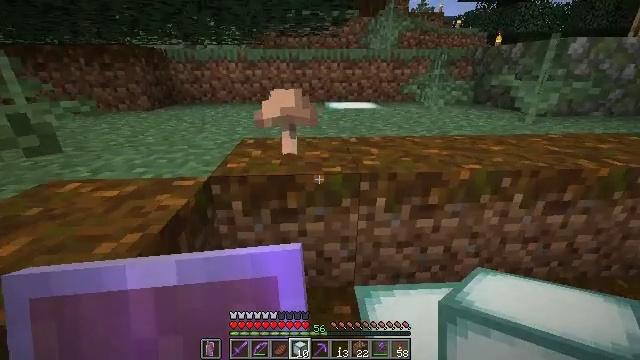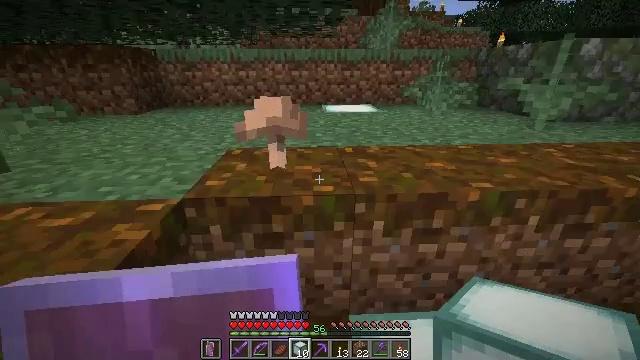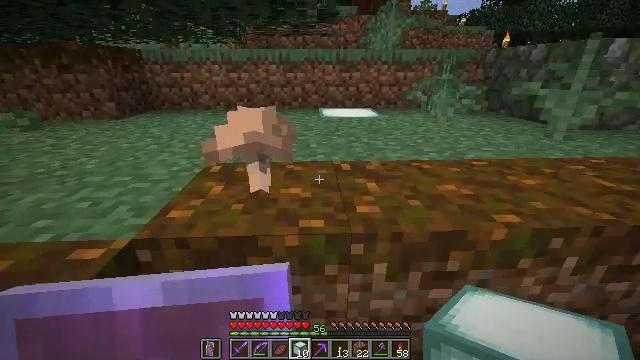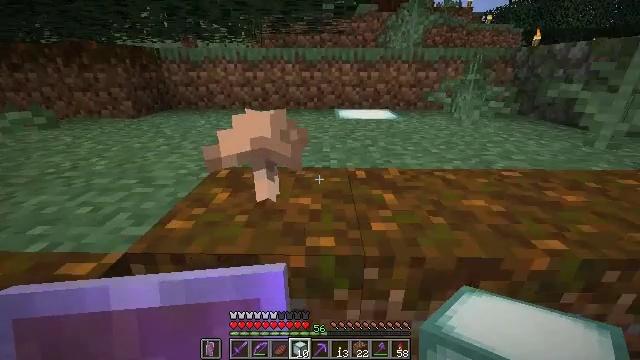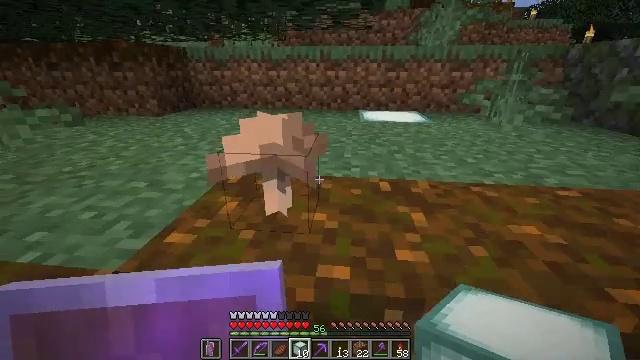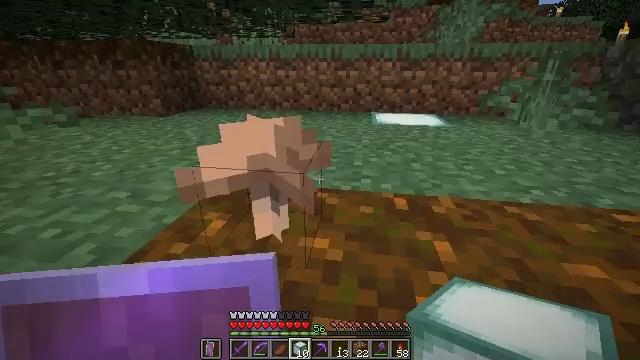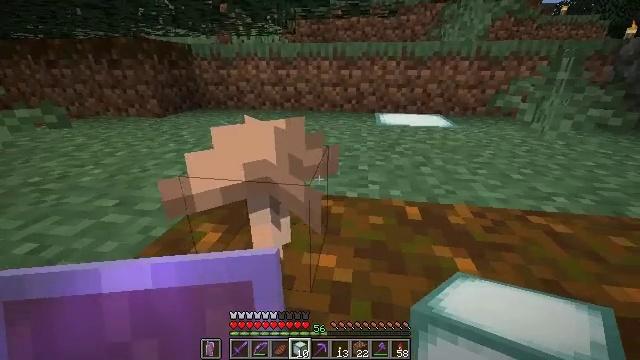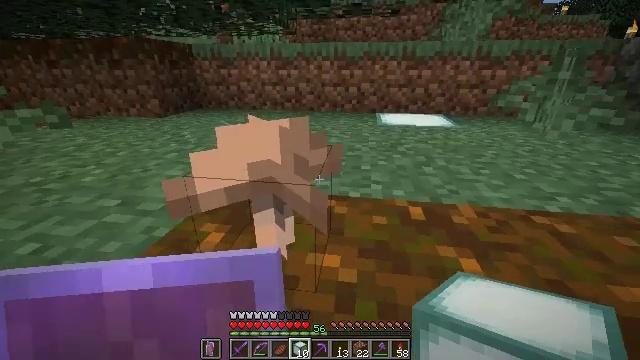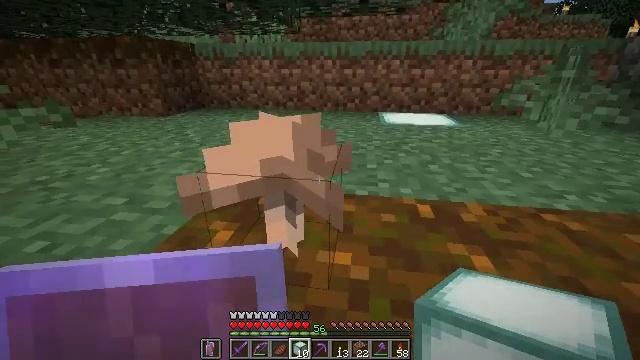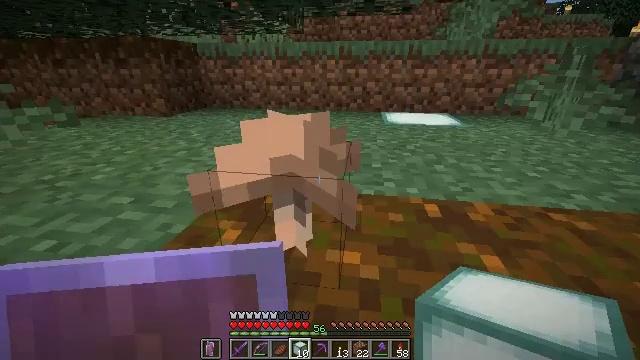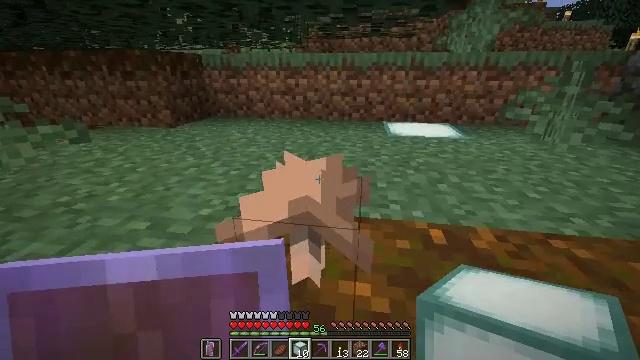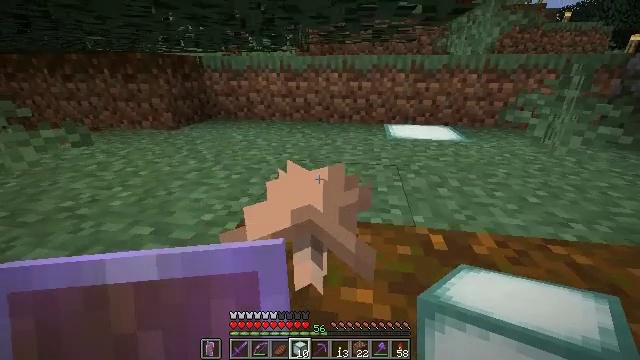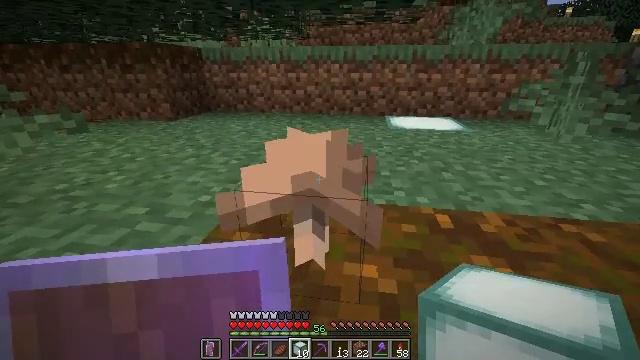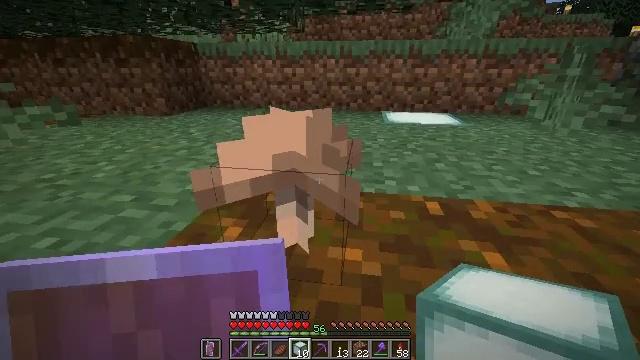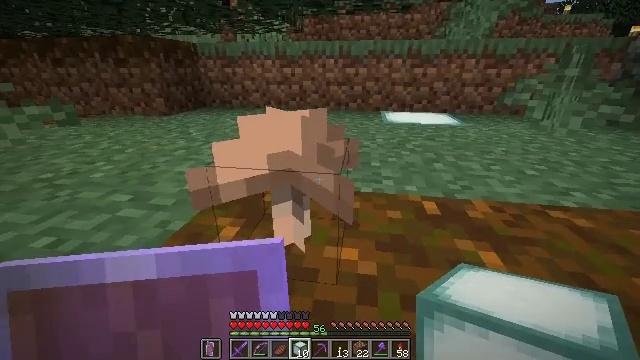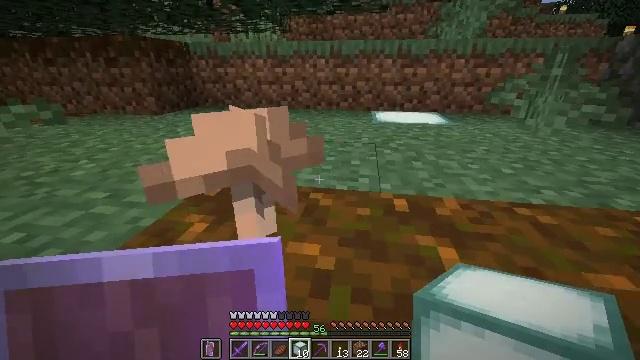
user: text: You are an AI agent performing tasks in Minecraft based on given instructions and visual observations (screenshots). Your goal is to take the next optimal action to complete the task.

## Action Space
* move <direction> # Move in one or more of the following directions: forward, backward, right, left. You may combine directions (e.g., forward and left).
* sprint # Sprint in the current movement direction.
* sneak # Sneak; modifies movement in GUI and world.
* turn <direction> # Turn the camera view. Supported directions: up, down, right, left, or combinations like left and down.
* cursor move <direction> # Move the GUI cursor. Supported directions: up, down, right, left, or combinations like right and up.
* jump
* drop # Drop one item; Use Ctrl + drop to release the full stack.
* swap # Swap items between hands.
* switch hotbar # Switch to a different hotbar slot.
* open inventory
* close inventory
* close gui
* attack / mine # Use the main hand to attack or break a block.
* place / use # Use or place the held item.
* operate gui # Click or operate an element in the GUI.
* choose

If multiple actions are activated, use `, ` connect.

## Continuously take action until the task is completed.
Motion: motion action
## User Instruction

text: Mine the podzol from the ground.
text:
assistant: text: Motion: move forward
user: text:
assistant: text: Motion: move forward
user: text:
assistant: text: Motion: move forward, turn left
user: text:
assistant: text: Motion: move forward, turn left
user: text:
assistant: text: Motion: move forward, turn left
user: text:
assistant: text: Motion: move forward
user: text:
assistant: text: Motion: move forward
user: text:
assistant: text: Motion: move forward
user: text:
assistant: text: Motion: move forward
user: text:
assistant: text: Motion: move forward, jump
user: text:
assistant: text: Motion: move forward and move right, jump
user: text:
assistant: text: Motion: move forward and move right, jump
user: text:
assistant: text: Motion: move forward and move right, jump
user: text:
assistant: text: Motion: move forward and move right
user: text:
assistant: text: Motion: move forward and move right
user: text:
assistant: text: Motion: move forward and move right
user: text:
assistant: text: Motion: move forward and move right
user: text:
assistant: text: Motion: move forward and move right
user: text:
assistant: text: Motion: move forward and move right
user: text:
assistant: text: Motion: no_op
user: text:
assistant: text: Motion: no_op
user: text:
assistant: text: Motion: no_op
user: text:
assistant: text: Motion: move right
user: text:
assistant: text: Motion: move right
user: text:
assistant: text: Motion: move right, turn right and down
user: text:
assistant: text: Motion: move right, turn right and down
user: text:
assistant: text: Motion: move forward and move right, turn right and down
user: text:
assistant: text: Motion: move forward and move right, turn right
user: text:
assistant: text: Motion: move forward and move right
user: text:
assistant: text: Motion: move forward and move right, turn left